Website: home-depot
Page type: cart
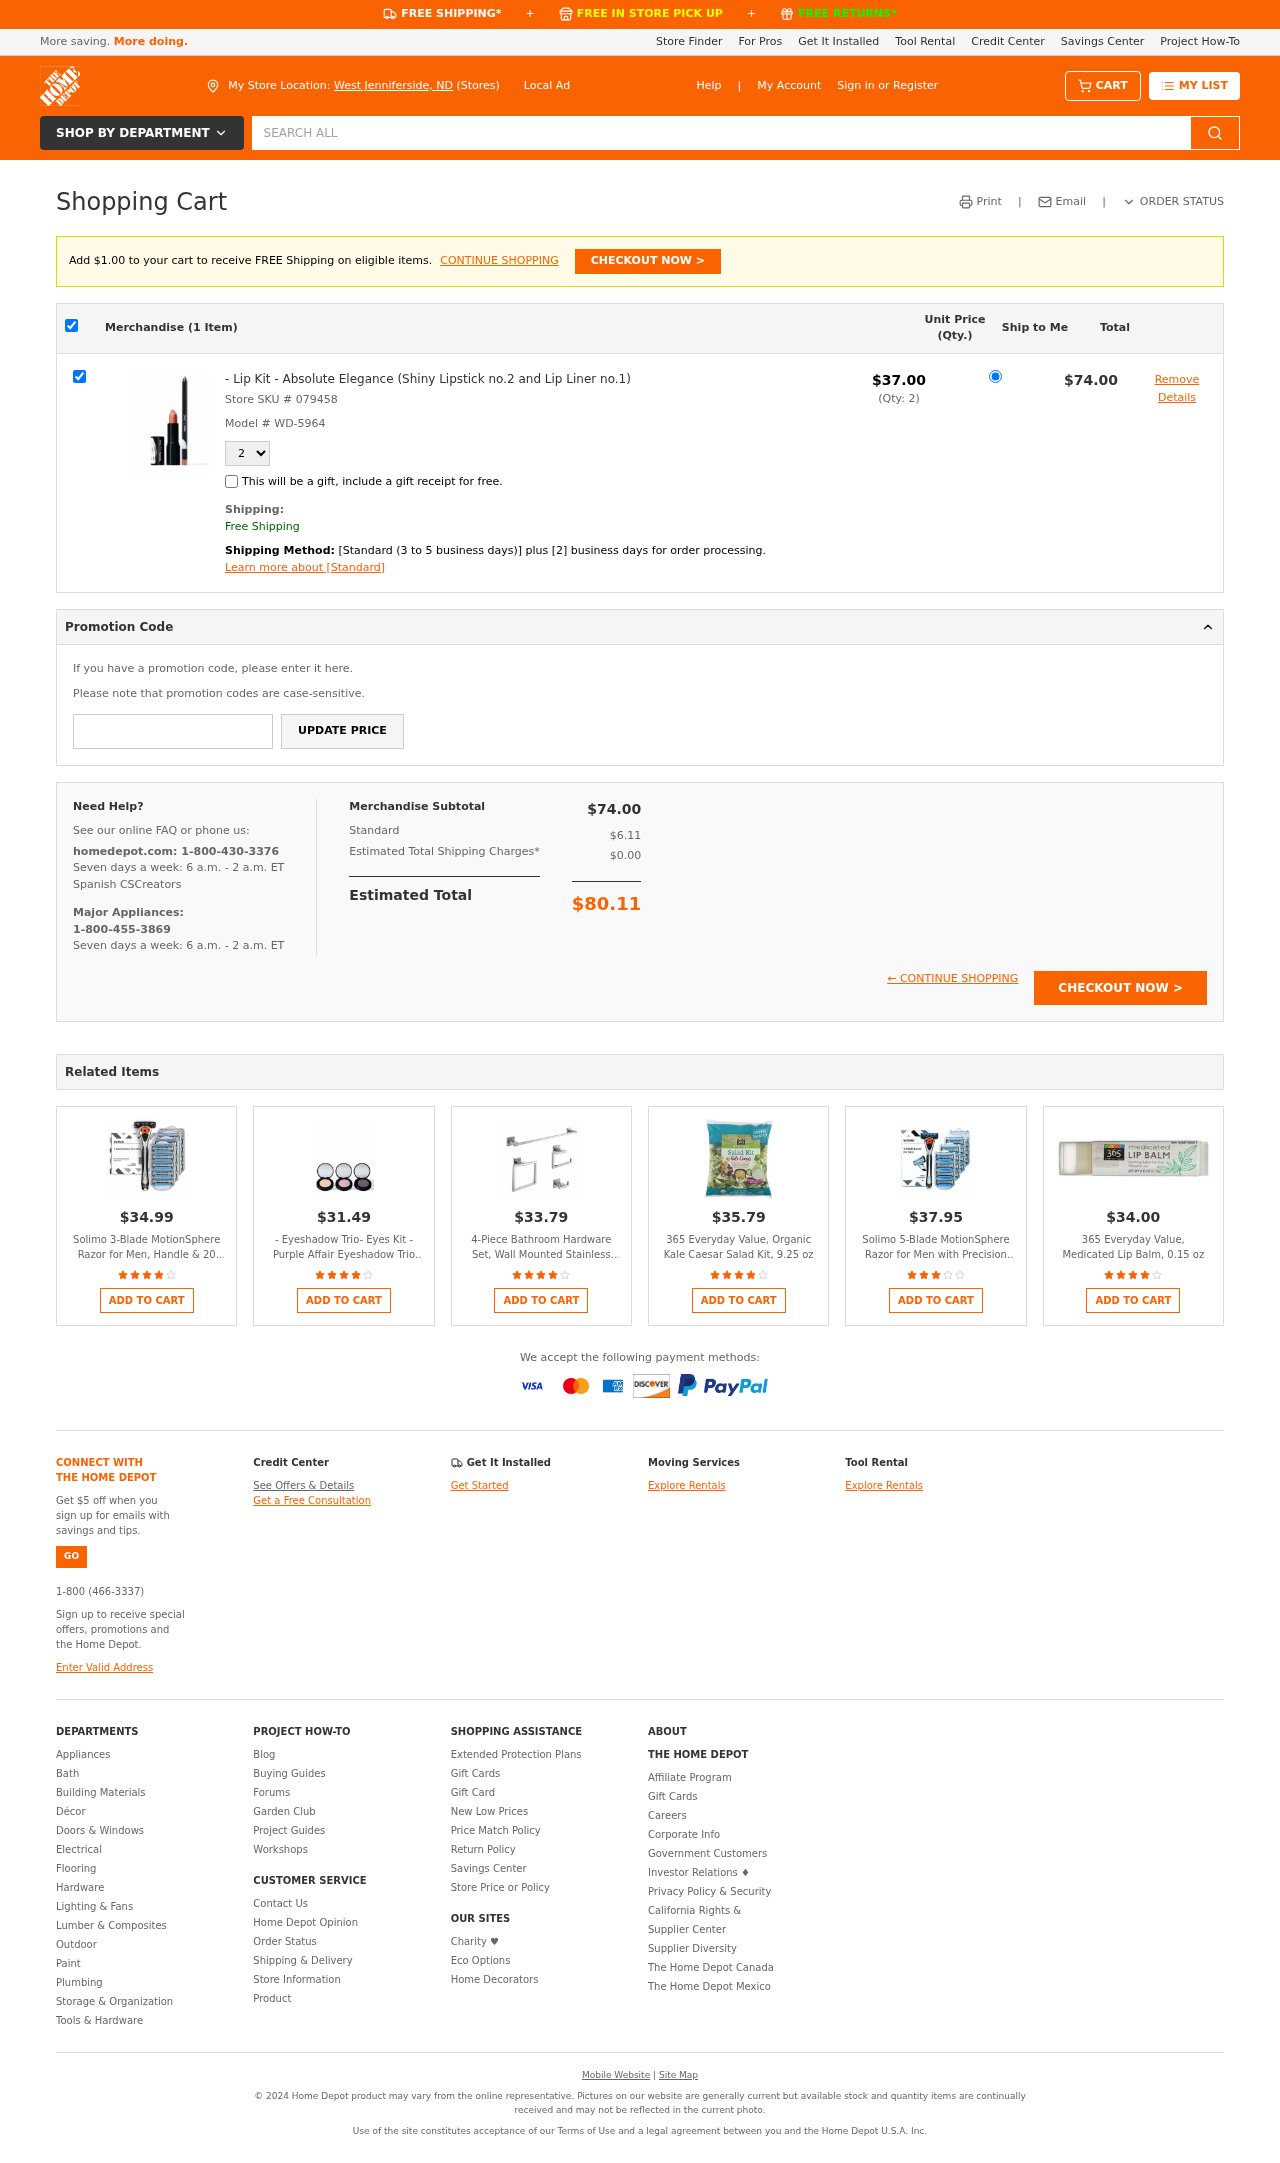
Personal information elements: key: PII_CITY_STATE
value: West Jenniferside, ND
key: PII_PROMO_CODE
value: SUMMER87
Product elements: key: PRODUCT1_NAME
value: - Lip Kit - Absolute Elegance (Shiny Lipstick no.2 and Lip Liner no.1)
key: PRODUCT1_PRICE
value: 37
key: PRODUCT1_QUANTITY
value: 2
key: PRODUCT2_NAME
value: Solimo 3-Blade MotionSphere Razor for Men, Handle & 20 Cartridges (Cartridges fit Solimo Razor Handl
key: PRODUCT2_PRICE
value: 34.99
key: PRODUCT2_RATING
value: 4.3
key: PRODUCT3_NAME
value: - Eyeshadow Trio- Eyes Kit - Purple Affair Eyeshadow Trio (no.7, no.8, no.9)
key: PRODUCT3_PRICE
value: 31.49
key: PRODUCT3_RATING
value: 4.4
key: PRODUCT4_NAME
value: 4-Piece Bathroom Hardware Set, Wall Mounted Stainless Steel Bathroom Accessory Brushed Nickel,Single
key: PRODUCT4_PRICE
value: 33.79
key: PRODUCT4_RATING
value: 4.2
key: PRODUCT5_NAME
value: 365 Everyday Value, Organic Kale Caesar Salad Kit, 9.25 oz
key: PRODUCT5_PRICE
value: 35.79
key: PRODUCT5_RATING
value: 3.9
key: PRODUCT6_NAME
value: Solimo 5-Blade MotionSphere Razor for Men with Precision Trimmer, Handle & 16 Cartridges (Cartridges
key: PRODUCT6_PRICE
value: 37.95
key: PRODUCT6_RATING
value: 3.4
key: PRODUCT7_NAME
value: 365 Everyday Value, Medicated Lip Balm, 0.15 oz
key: PRODUCT7_PRICE
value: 34
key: PRODUCT7_RATING
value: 4.1
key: PRODUCT1_SKU
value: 079458
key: PRODUCT1_MODEL
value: WD-5964
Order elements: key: AMOUNT_TO_FREE_SHIPPING
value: $1.00
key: ORDER_NUM_ITEMS
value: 1
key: ORDER_SUBTOTAL
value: $74.00
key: ORDER_TAX
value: $6.11
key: ORDER_SHIPPING_COST
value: $0.00
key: ORDER_TOTAL
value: $80.11
Search elements: key: HEADER_SEARCH
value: SEARCH ALL